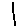
Label: line